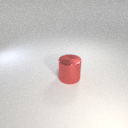
large red metal cylinder